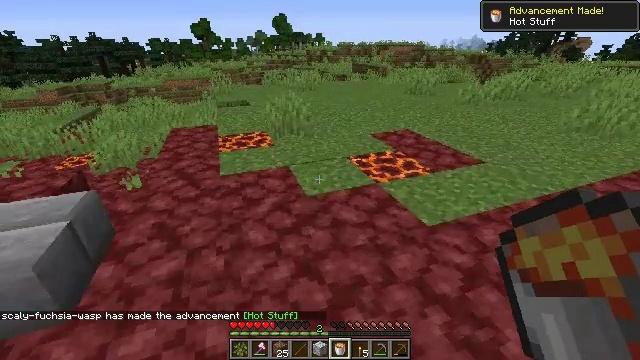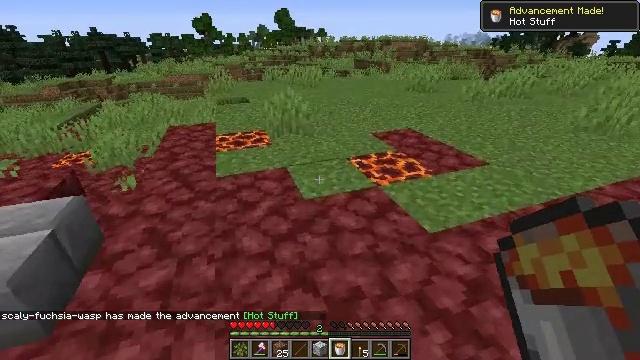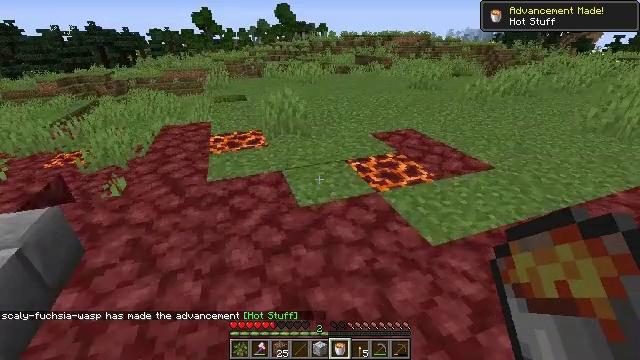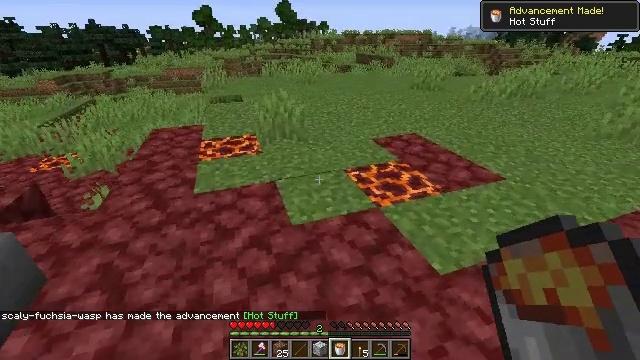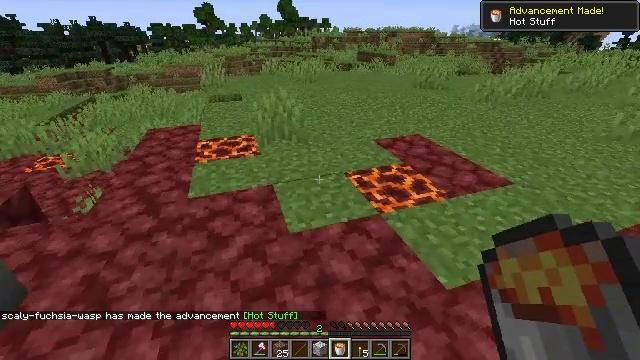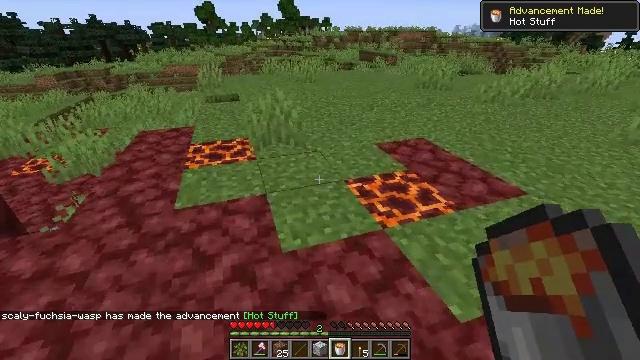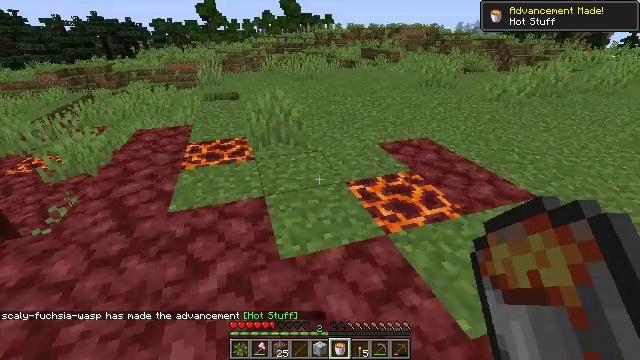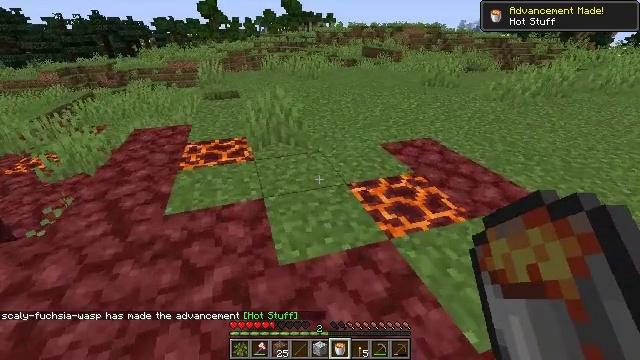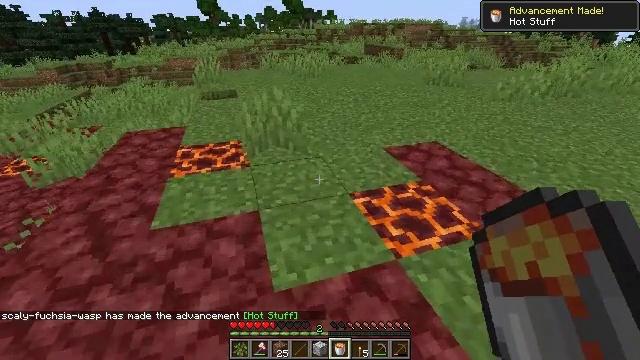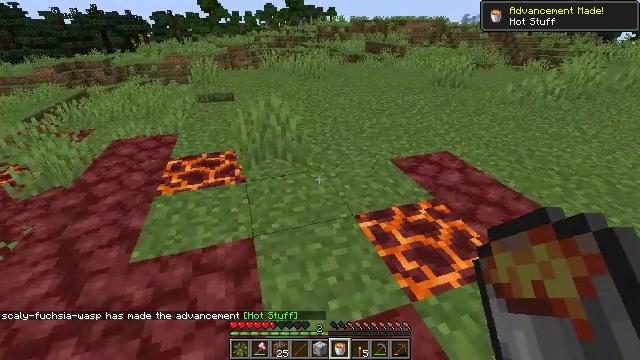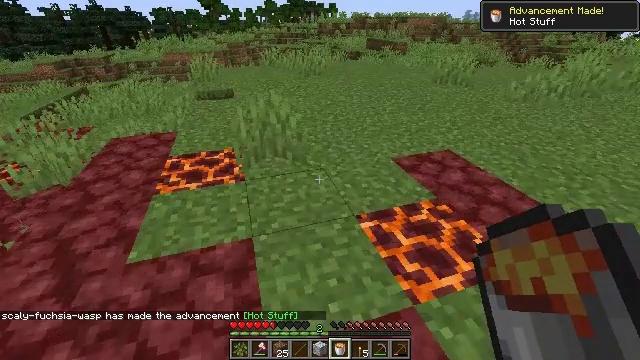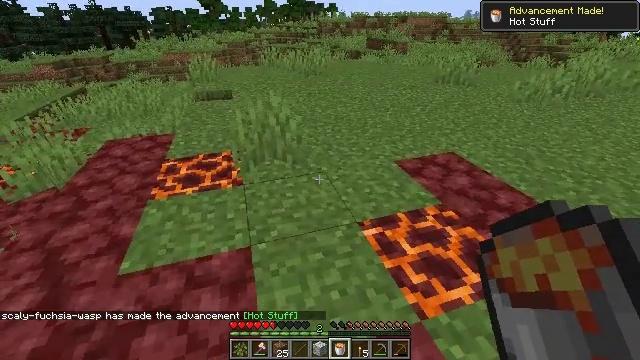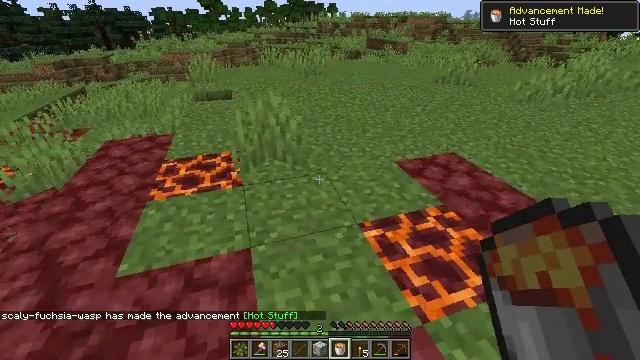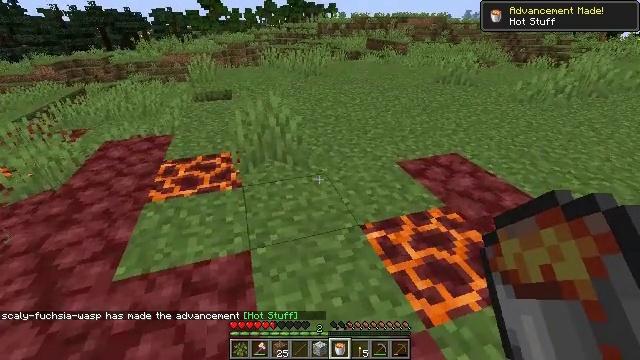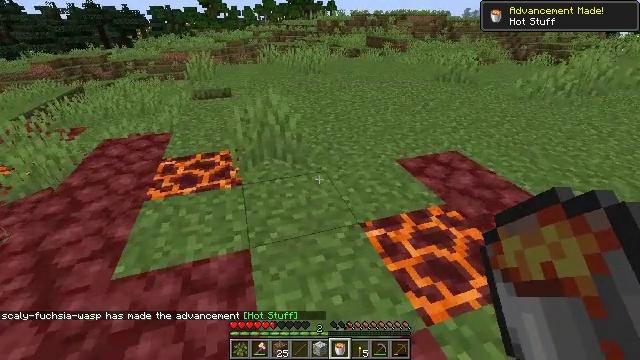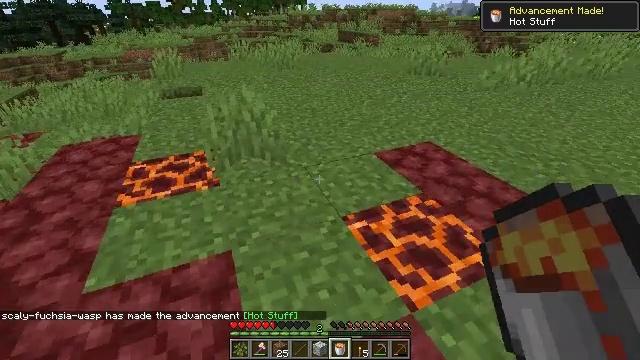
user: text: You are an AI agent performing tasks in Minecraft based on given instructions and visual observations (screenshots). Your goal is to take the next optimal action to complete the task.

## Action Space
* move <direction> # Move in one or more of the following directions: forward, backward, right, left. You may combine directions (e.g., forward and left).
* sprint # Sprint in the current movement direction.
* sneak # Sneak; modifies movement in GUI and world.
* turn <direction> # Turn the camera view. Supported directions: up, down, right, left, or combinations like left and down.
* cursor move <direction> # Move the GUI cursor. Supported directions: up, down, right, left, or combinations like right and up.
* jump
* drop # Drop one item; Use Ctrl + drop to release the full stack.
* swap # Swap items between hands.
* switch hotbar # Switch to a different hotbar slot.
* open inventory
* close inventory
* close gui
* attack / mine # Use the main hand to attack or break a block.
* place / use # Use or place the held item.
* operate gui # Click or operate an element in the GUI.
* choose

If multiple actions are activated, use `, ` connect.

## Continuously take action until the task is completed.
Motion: motion action
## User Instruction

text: Collect netherrack in the Nether.
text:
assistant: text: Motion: move forward
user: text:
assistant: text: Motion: move forward
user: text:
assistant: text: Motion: move forward
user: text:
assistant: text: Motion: move forward
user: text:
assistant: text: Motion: move forward
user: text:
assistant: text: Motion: move forward
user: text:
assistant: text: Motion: move forward
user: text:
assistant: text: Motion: move forward
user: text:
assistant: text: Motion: move forward
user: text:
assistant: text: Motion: no_op
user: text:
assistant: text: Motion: no_op
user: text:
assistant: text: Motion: no_op
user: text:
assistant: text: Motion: no_op
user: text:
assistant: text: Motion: no_op
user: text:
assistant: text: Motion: turn right
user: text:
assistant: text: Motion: turn right
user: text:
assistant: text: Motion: turn right
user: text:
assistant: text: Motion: turn right
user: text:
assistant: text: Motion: turn right
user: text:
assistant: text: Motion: turn right
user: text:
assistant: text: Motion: turn right
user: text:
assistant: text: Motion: turn right and up
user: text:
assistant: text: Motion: turn right and up
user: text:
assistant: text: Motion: turn right
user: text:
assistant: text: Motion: turn right and up
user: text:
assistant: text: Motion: turn up
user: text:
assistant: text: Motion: turn left and up
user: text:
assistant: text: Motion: turn left
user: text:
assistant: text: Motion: no_op
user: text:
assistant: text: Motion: turn down